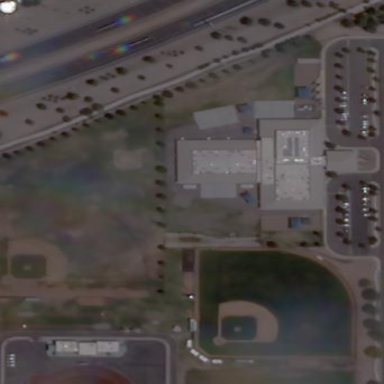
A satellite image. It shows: School.